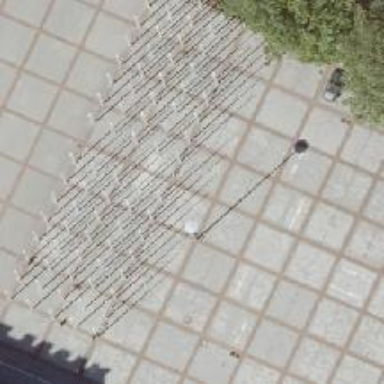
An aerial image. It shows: Flagpole structure.